Question: given context: <URL>
In an adjacency list, how do you pick any node and get all children?
For example, see highlighted nodes below.

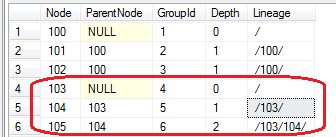
Answer: Try with CTE(<URL>:
'''
DECLARE @SelectedNode INT = 103;
;WITH nodes AS
(
SELECT Node
, ParentNode
, GroupID
, Depth
FROM TableNodes WHERE Node = @SelectedNode
UNION ALL
SELECT tn.Node
, tn.ParentNode
, tn.GroupID
, tn.Depth FROM TableNode tn
INNER JOIN nodes n ON n.Node = tn.ParentNode
)
SELECT * FROM nodes;
'''